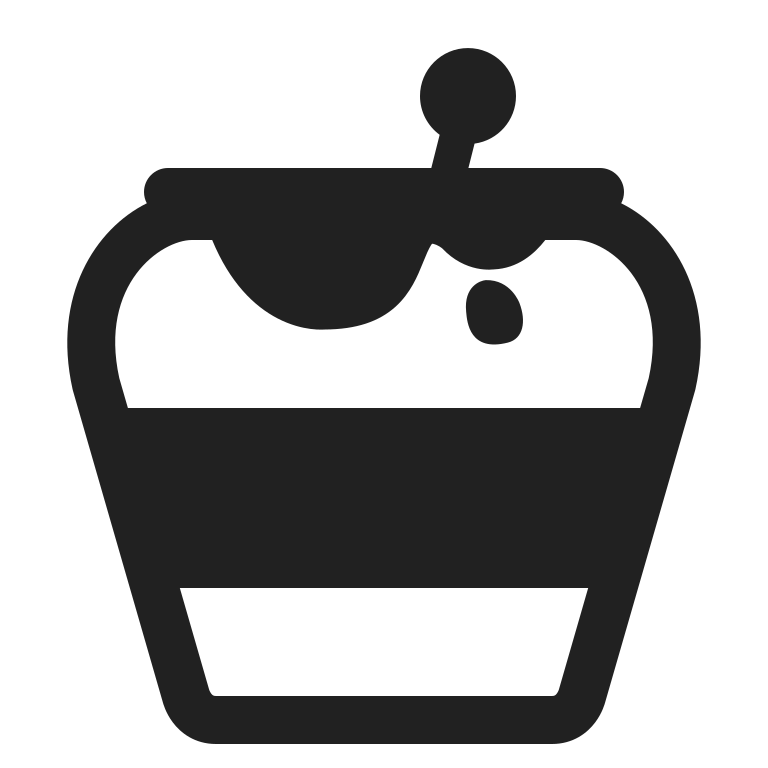
honey pot high contrast